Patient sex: M
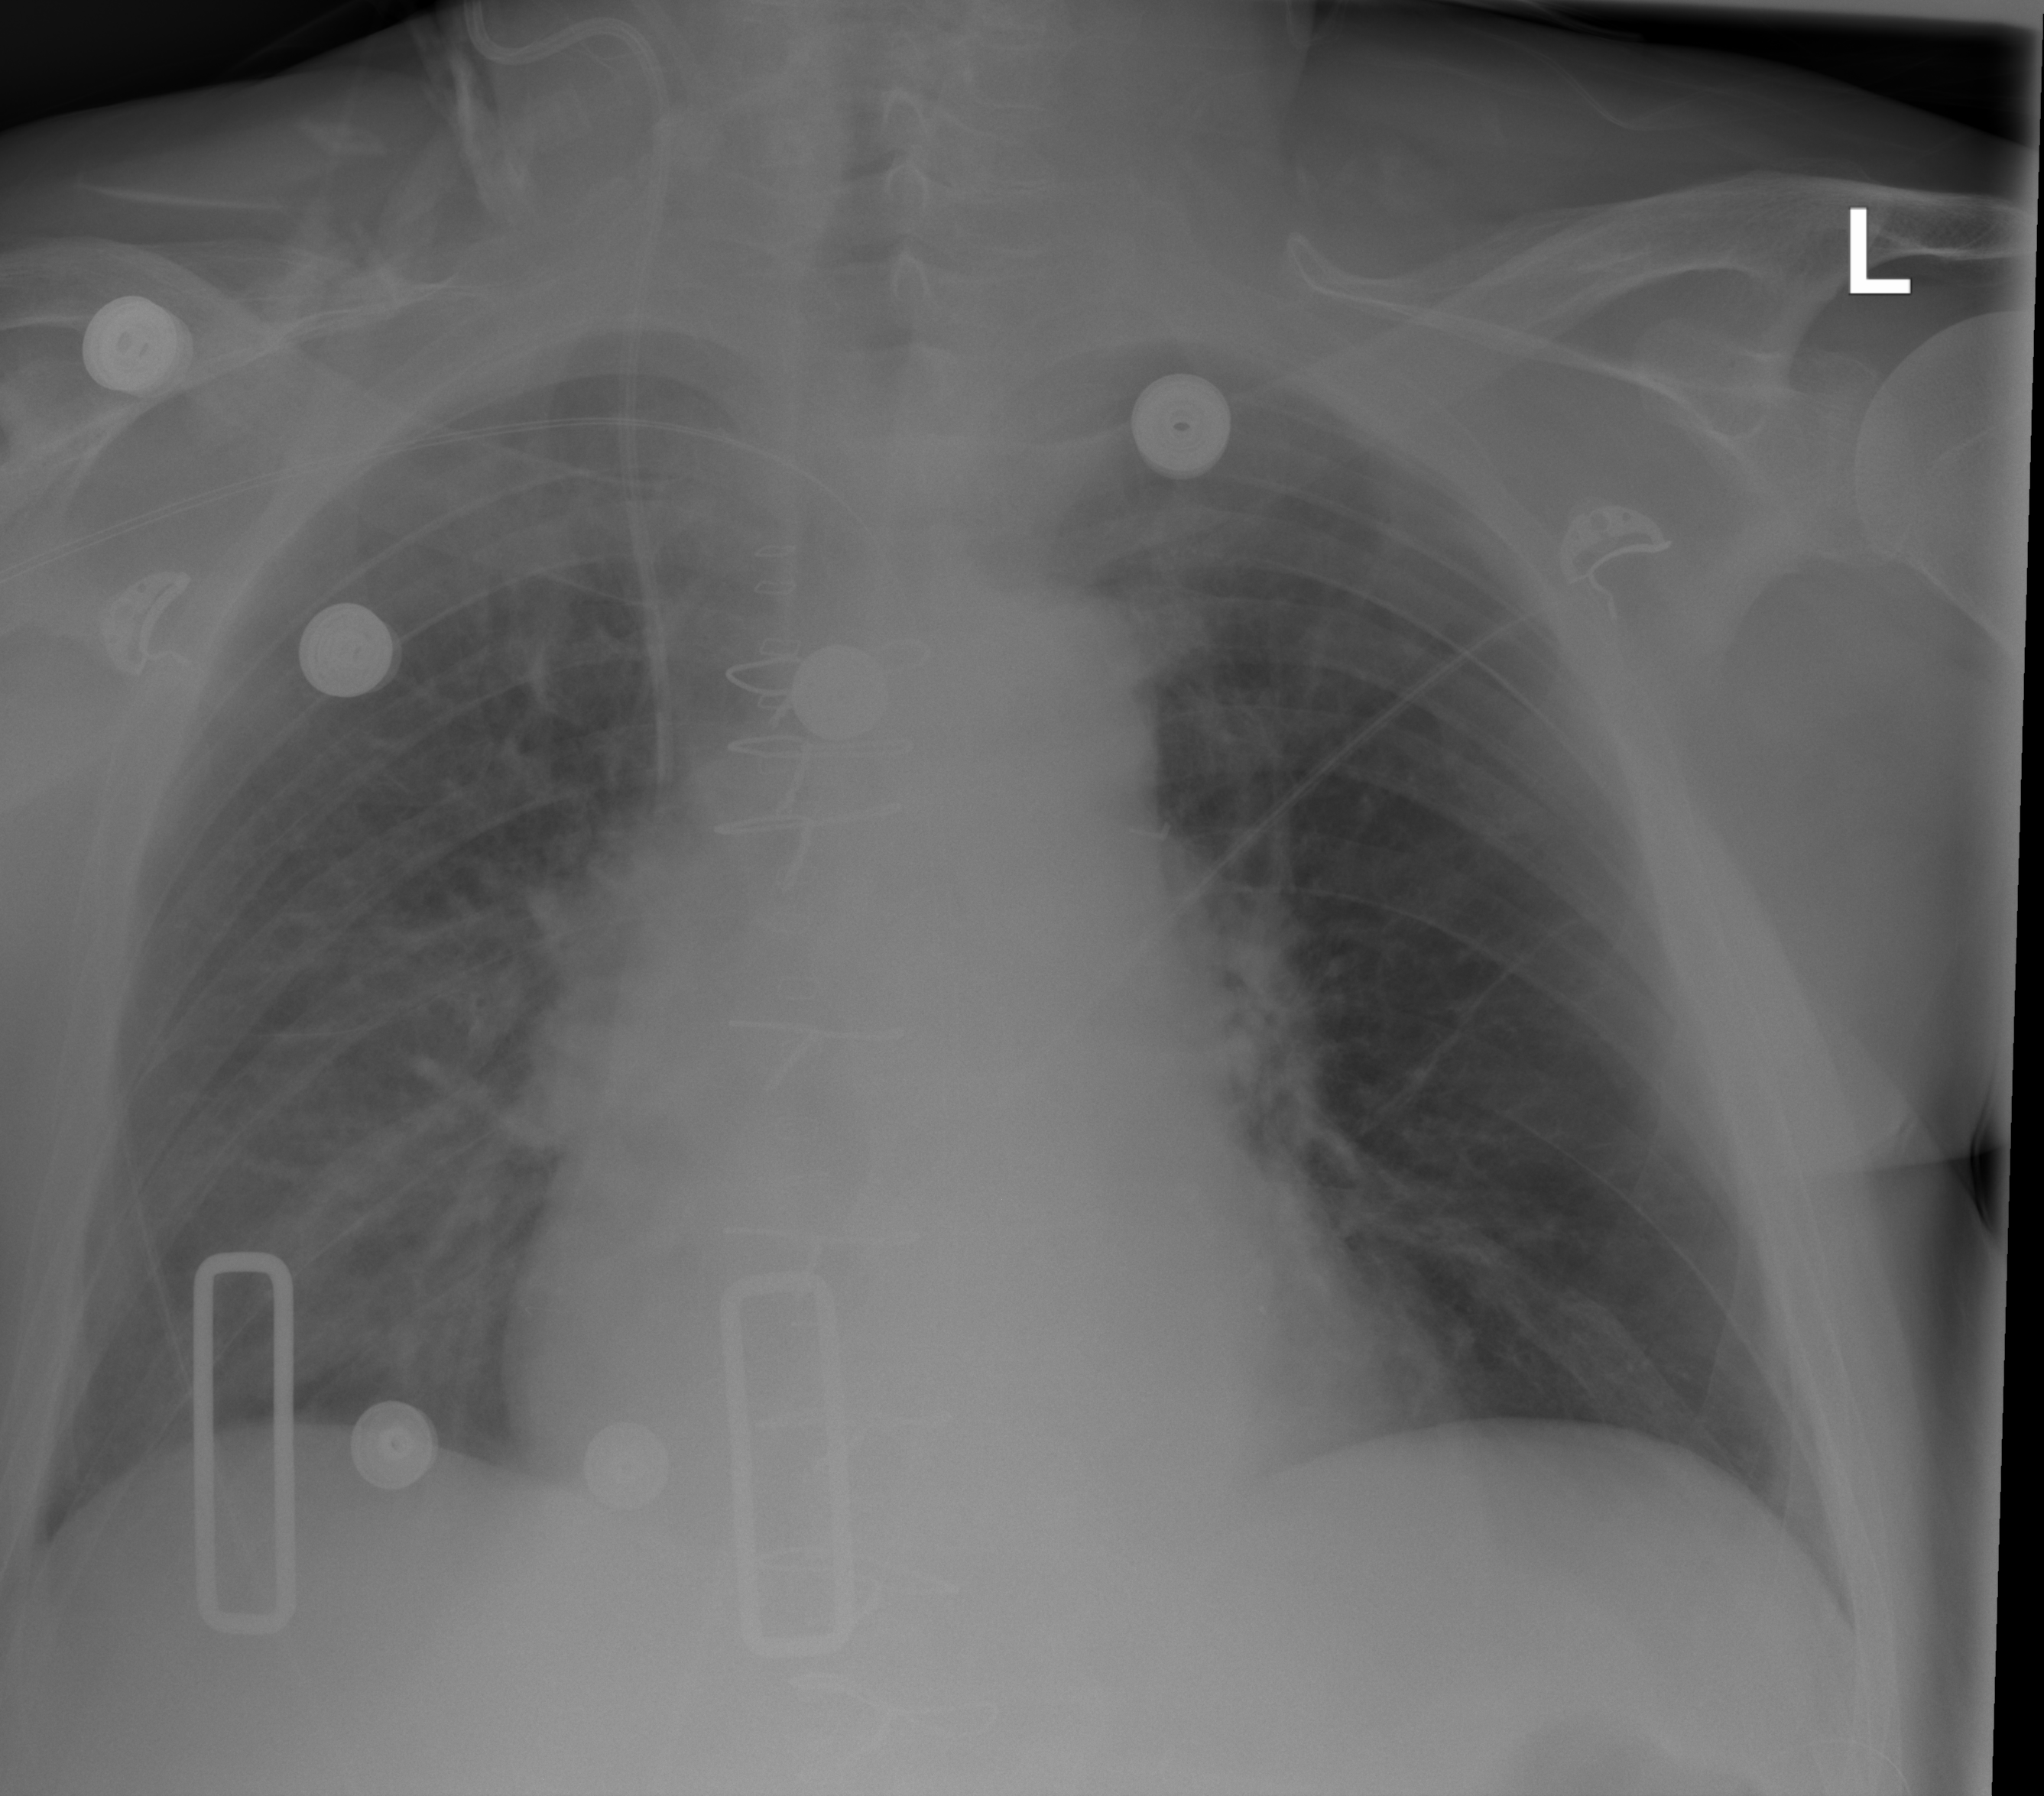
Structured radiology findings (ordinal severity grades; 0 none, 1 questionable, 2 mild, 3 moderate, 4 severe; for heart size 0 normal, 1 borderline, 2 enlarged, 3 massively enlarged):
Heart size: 2
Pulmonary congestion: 2
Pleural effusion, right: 0
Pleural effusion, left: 0
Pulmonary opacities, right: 0
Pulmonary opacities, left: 0
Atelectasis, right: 1
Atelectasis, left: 1